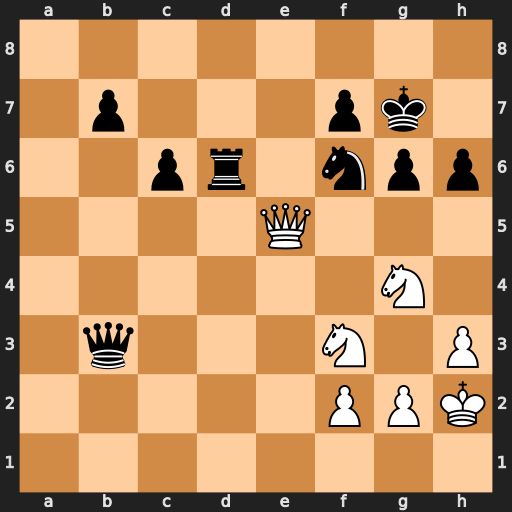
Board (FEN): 8/1p3pk1/2pr1npp/4Q3/6N1/1q3N1P/5PPK/8
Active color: w
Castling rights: -
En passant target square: -
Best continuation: Qxd6 Nxg4+ hxg4